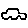
Label: car